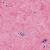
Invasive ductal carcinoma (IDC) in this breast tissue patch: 1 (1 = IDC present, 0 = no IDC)